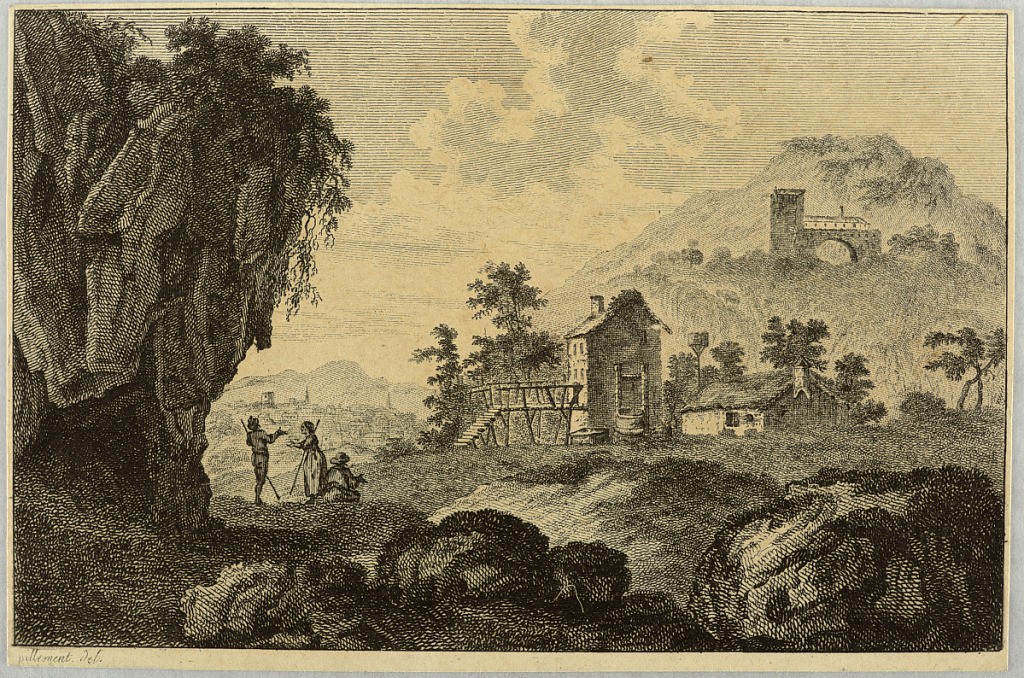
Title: Landscape
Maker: Jean-Baptiste Pillement, French, 1728–1808
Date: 1728–1808
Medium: Etching and engraving on paper
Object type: Print
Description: Landscape.